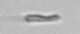
Label: fiber